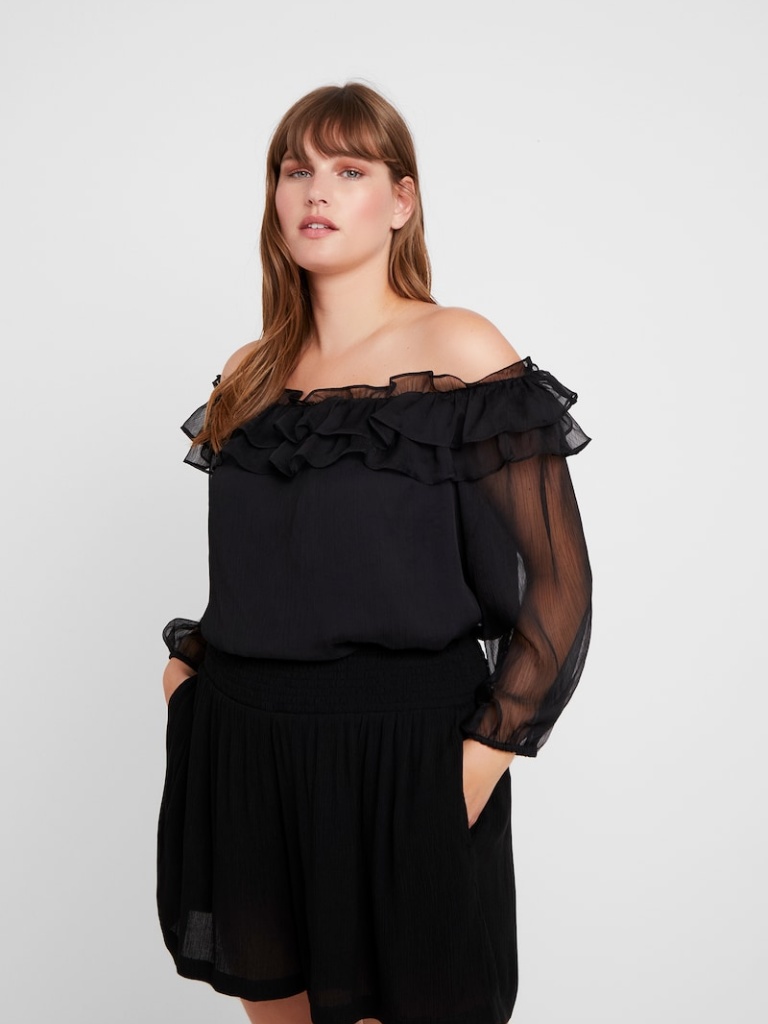
chiffon relaxed sleeveless hip length Fully Tucked in off-shoulder blouse